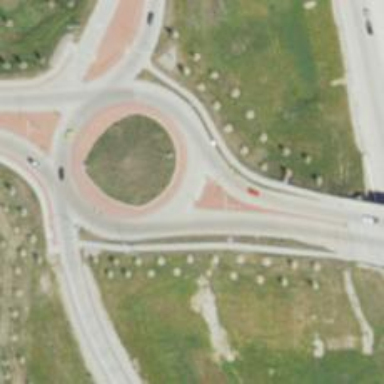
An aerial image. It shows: Secondary road around roundabout.